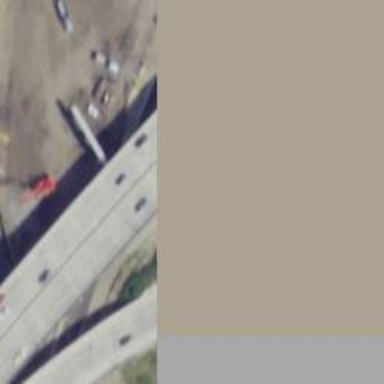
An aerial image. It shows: Viaduct bridge on motorway.